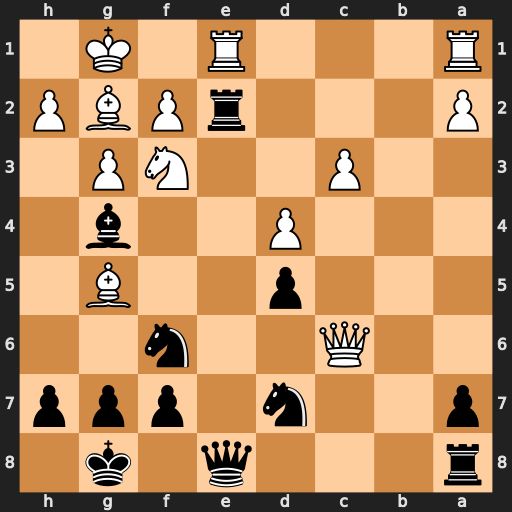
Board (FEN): r3q1k1/p2n1ppp/2Q2n2/3p2B1/3P2b1/2P2NP1/P3rPBP/R3R1K1
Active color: b
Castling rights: -
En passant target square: -
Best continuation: Bxf3 Rxe2 Bxe2